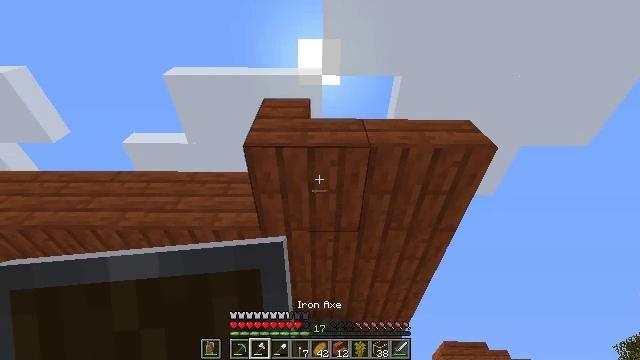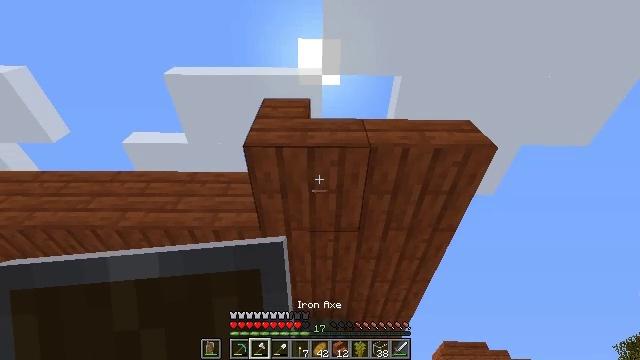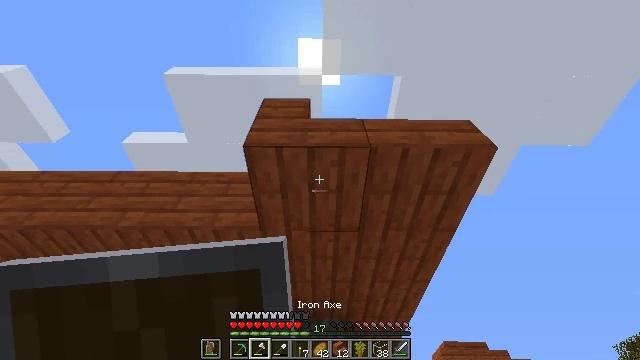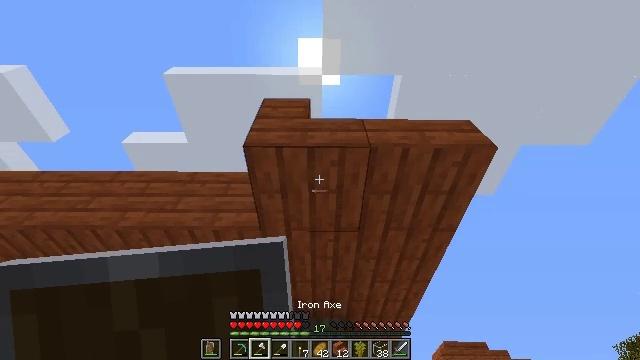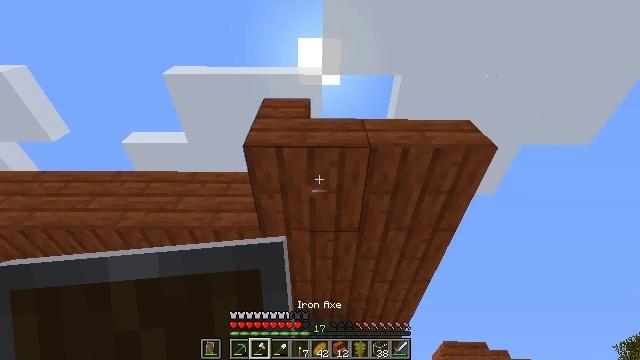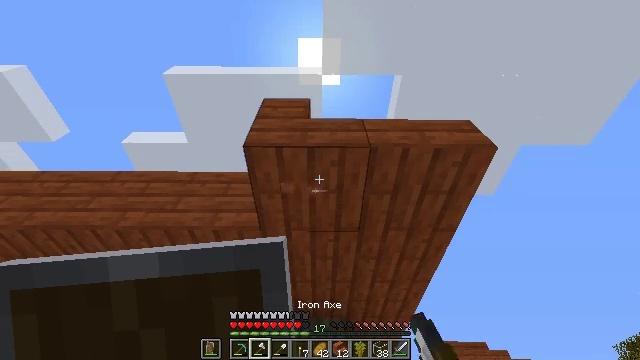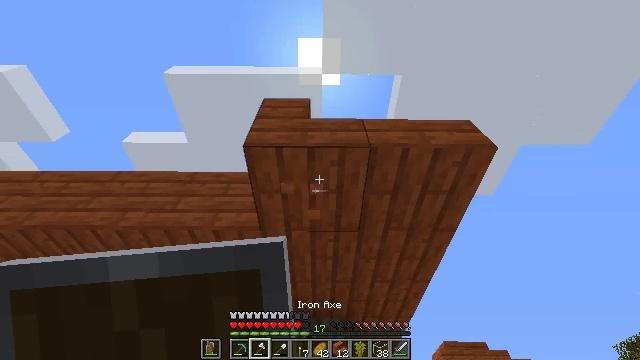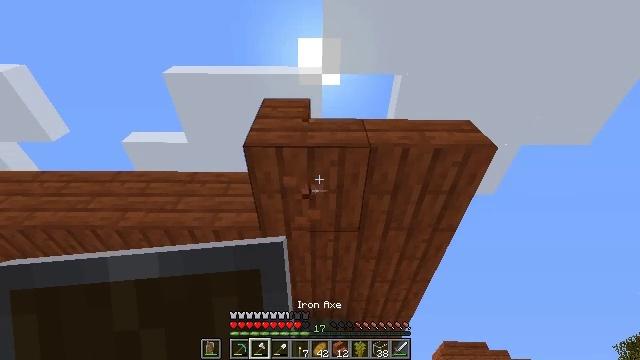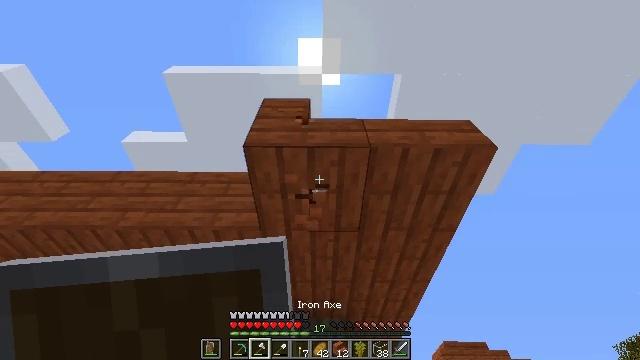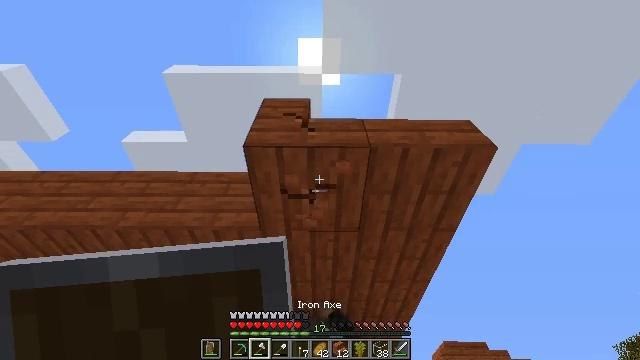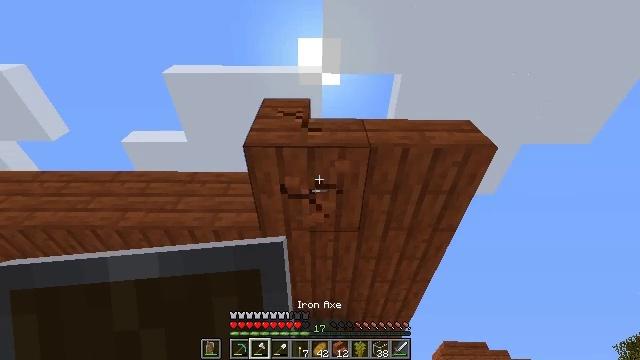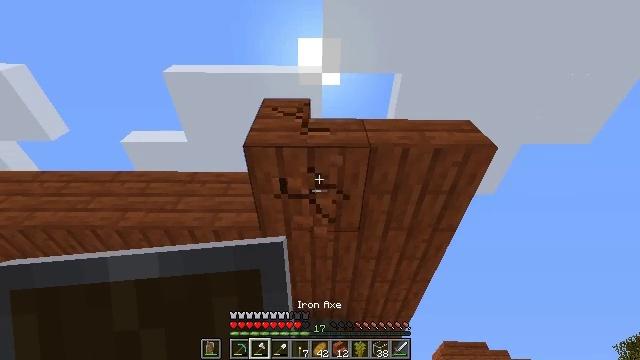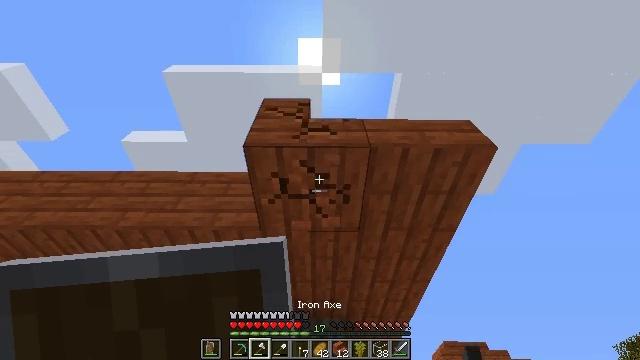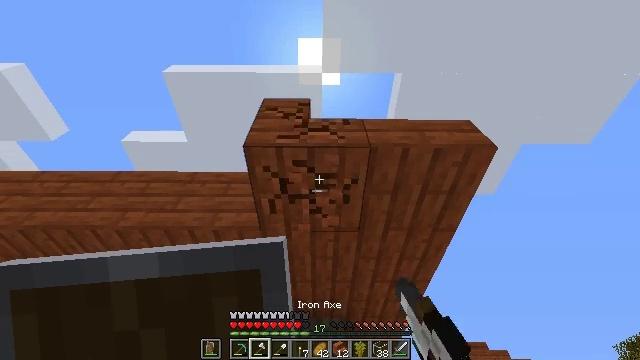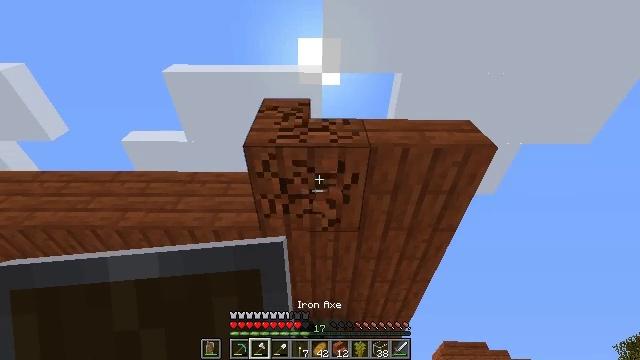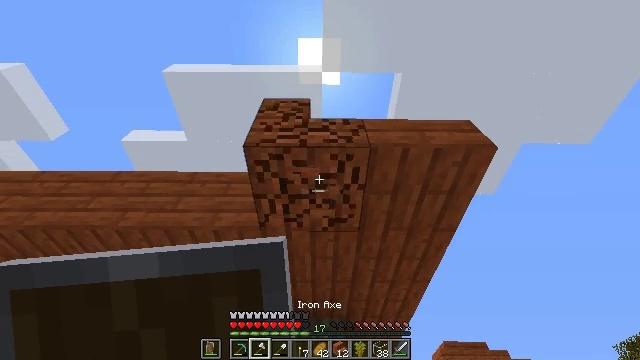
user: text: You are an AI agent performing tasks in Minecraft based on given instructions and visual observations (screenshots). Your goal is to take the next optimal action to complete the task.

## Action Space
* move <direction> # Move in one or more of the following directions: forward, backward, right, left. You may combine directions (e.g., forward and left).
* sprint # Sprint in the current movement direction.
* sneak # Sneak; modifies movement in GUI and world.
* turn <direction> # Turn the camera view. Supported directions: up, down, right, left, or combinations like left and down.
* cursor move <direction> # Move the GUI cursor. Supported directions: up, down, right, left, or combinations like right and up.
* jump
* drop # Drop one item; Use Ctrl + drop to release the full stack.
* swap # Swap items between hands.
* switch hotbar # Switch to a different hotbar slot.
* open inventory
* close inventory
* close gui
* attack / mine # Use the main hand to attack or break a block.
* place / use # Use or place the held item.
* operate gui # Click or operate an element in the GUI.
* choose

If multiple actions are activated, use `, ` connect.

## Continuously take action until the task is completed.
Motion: motion action
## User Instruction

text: Pick up the acacia stairs after mining.
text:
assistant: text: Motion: sneak
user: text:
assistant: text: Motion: sneak
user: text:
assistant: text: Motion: sneak
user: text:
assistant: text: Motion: sneak, attack / mine
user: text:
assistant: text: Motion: sneak, attack / mine
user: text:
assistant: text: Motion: sneak, attack / mine
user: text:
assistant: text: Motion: sneak, attack / mine
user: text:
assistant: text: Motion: sneak, attack / mine
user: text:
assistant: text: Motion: sneak, attack / mine
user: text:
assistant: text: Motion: sneak, attack / mine
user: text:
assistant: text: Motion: sneak, attack / mine
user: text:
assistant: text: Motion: sneak, attack / mine
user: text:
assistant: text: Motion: sneak, attack / mine
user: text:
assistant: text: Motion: sneak, attack / mine
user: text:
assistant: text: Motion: sneak, attack / mine
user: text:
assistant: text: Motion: sneak, attack / mine
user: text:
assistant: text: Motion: sneak, attack / mine
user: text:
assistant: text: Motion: sneak, attack / mine
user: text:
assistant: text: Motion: sneak, attack / mine
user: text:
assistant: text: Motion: sneak, attack / mine
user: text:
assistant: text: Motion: sneak